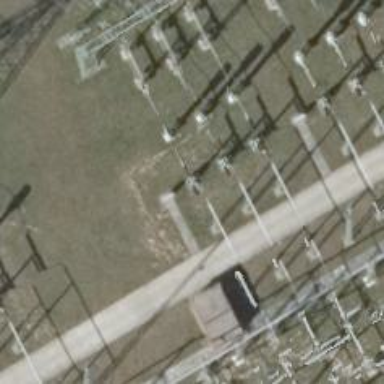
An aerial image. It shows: Outdoor switch with three cables connected.